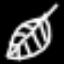
Label: leaf